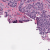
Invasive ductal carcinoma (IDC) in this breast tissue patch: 1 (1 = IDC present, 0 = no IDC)